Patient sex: F
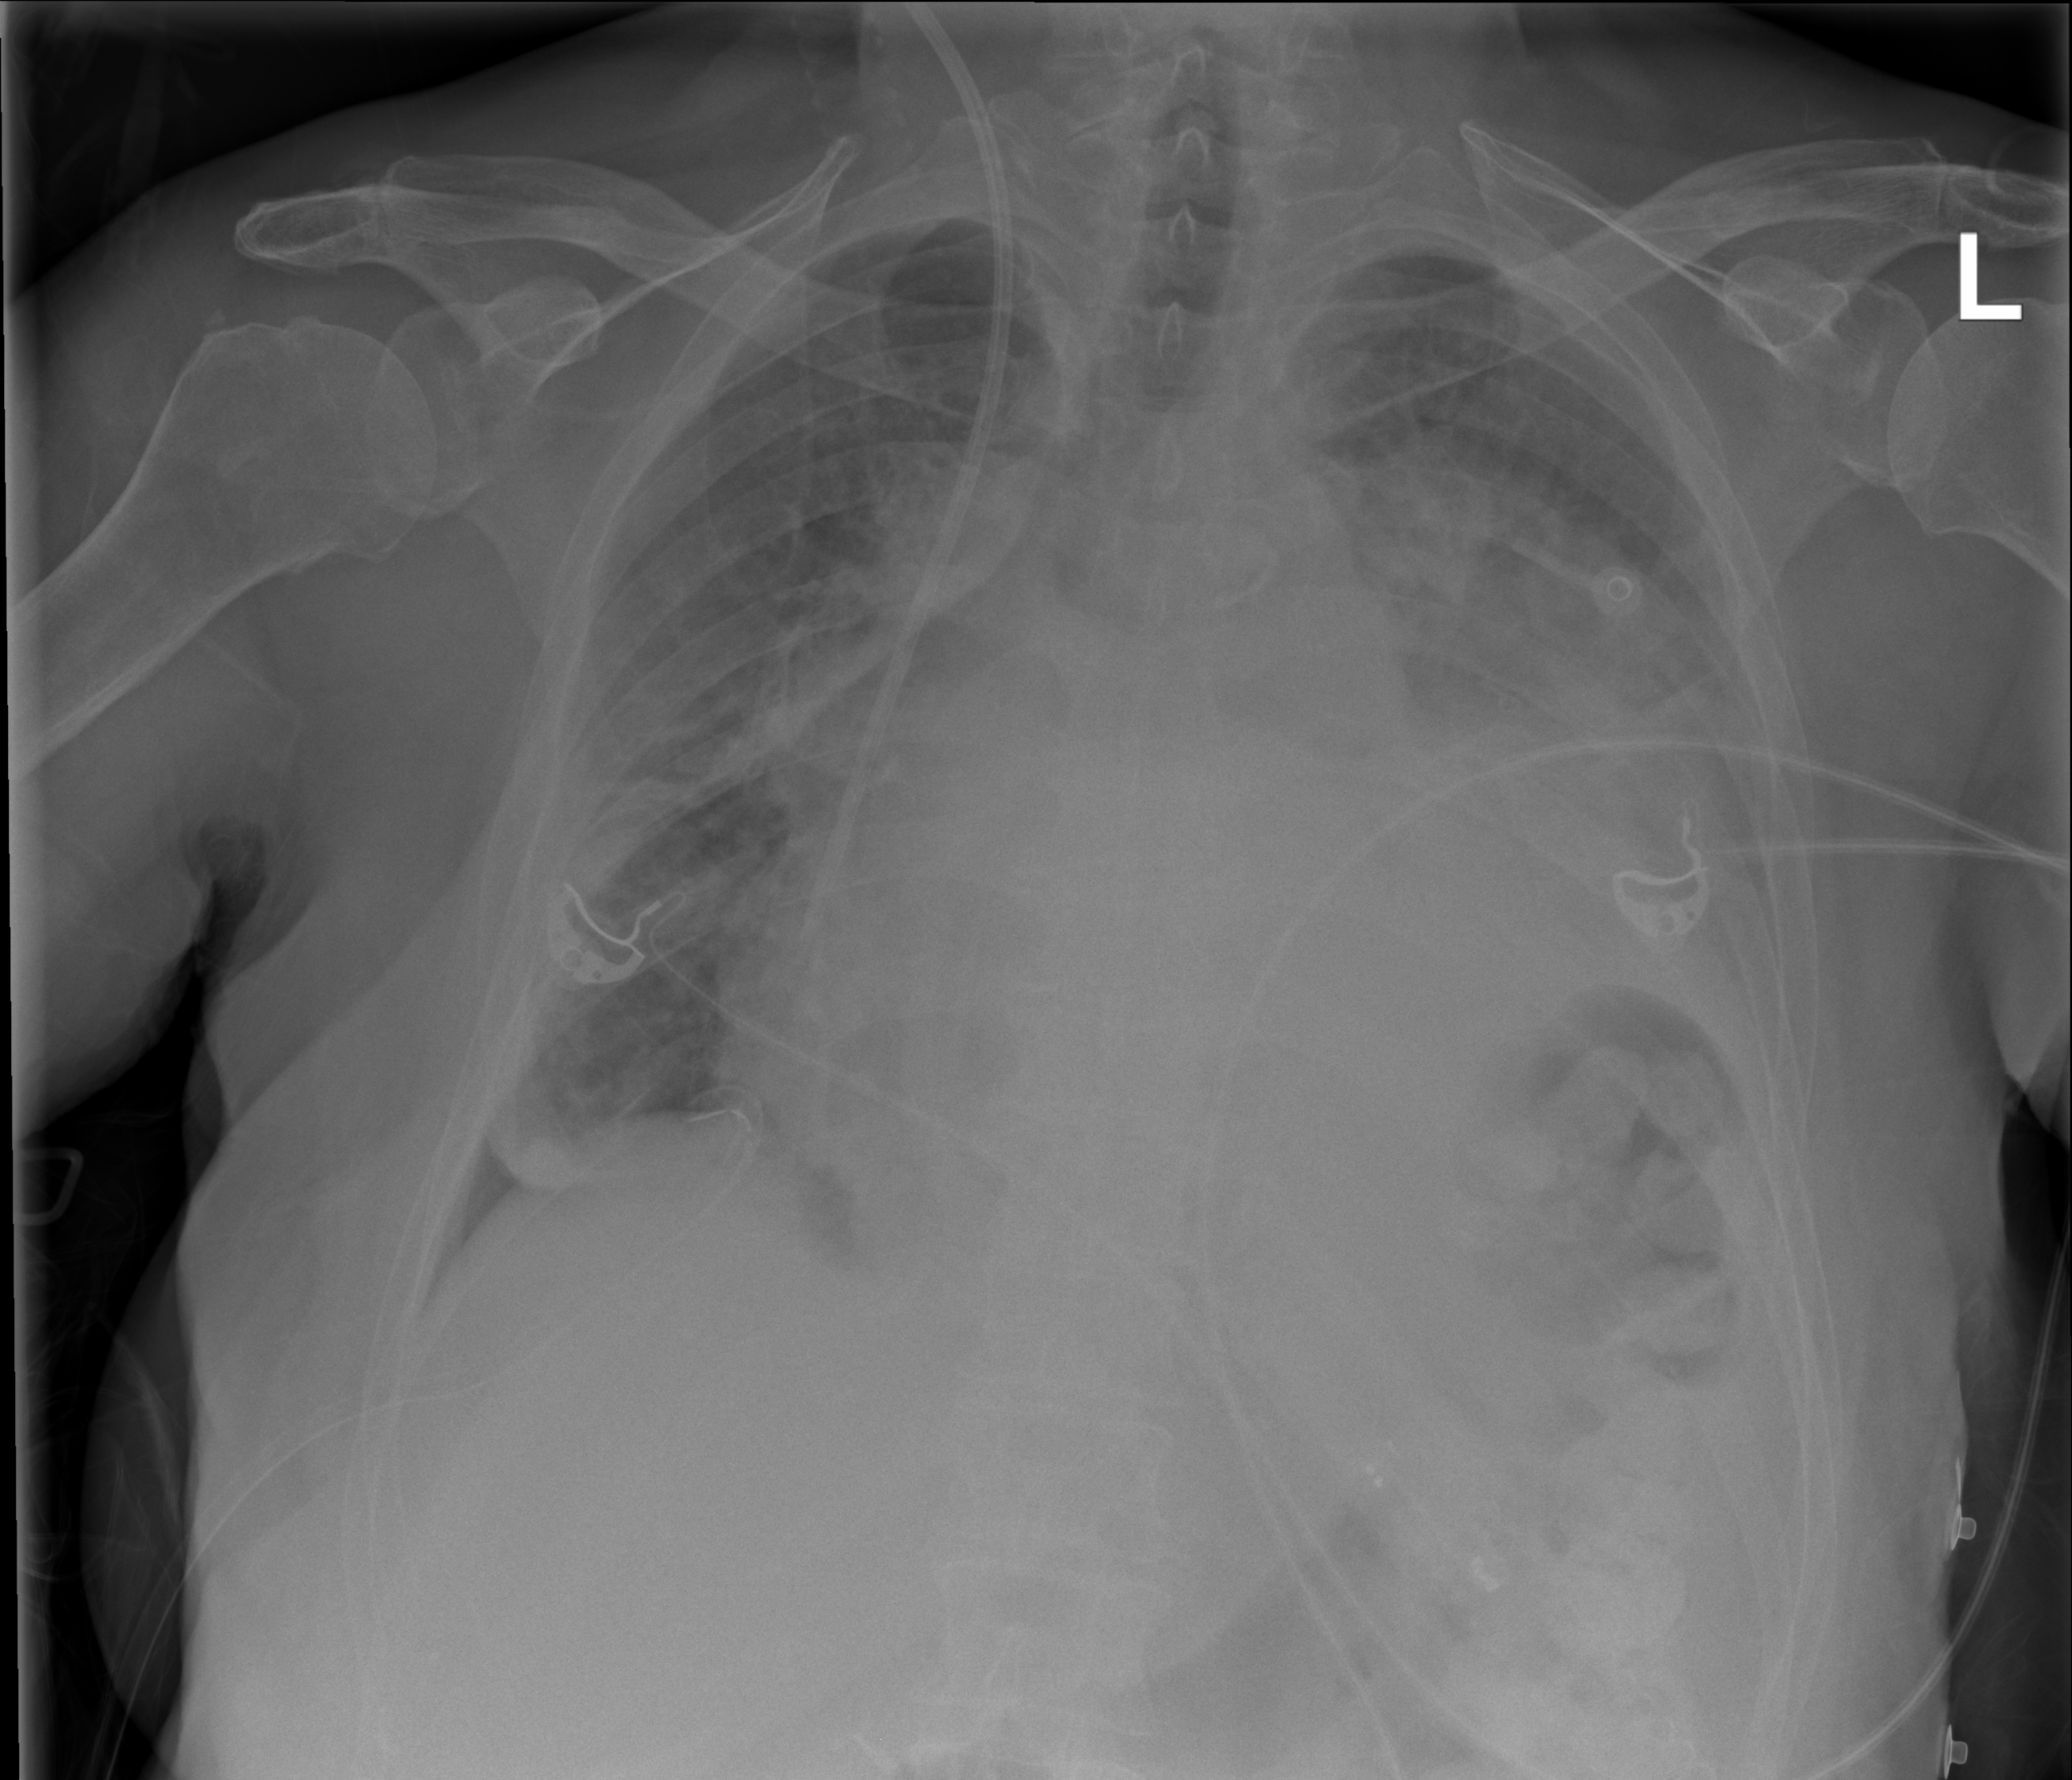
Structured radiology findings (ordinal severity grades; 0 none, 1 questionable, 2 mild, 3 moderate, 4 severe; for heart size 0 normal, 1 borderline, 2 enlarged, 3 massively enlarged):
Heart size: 3
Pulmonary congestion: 2
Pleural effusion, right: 0
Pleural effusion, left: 3
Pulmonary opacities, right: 2
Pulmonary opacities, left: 3
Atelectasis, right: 2
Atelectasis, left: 3